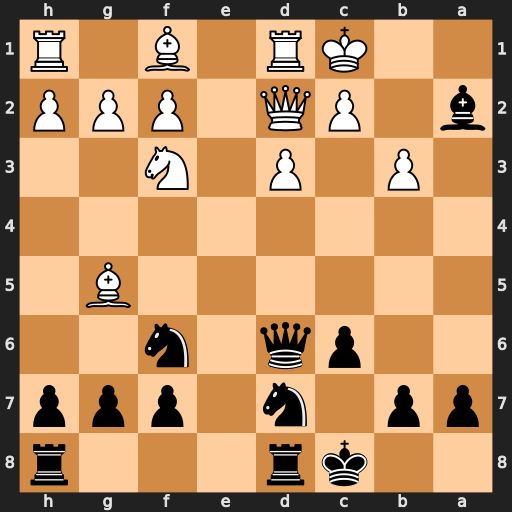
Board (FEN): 2kr3r/pp1n1ppp/2pq1n2/6B1/8/1P1P1N2/b1PQ1PPP/2KR1B1R
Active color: b
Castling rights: -
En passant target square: -
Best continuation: Qa3#